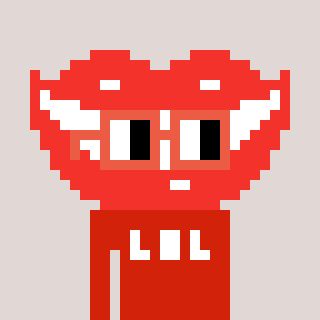
a pixel art character with square orange glasses, a smile-shaped head and a red-colored body on a warm background